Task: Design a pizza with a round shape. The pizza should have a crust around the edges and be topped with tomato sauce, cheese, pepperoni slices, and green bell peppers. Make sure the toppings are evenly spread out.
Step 249:
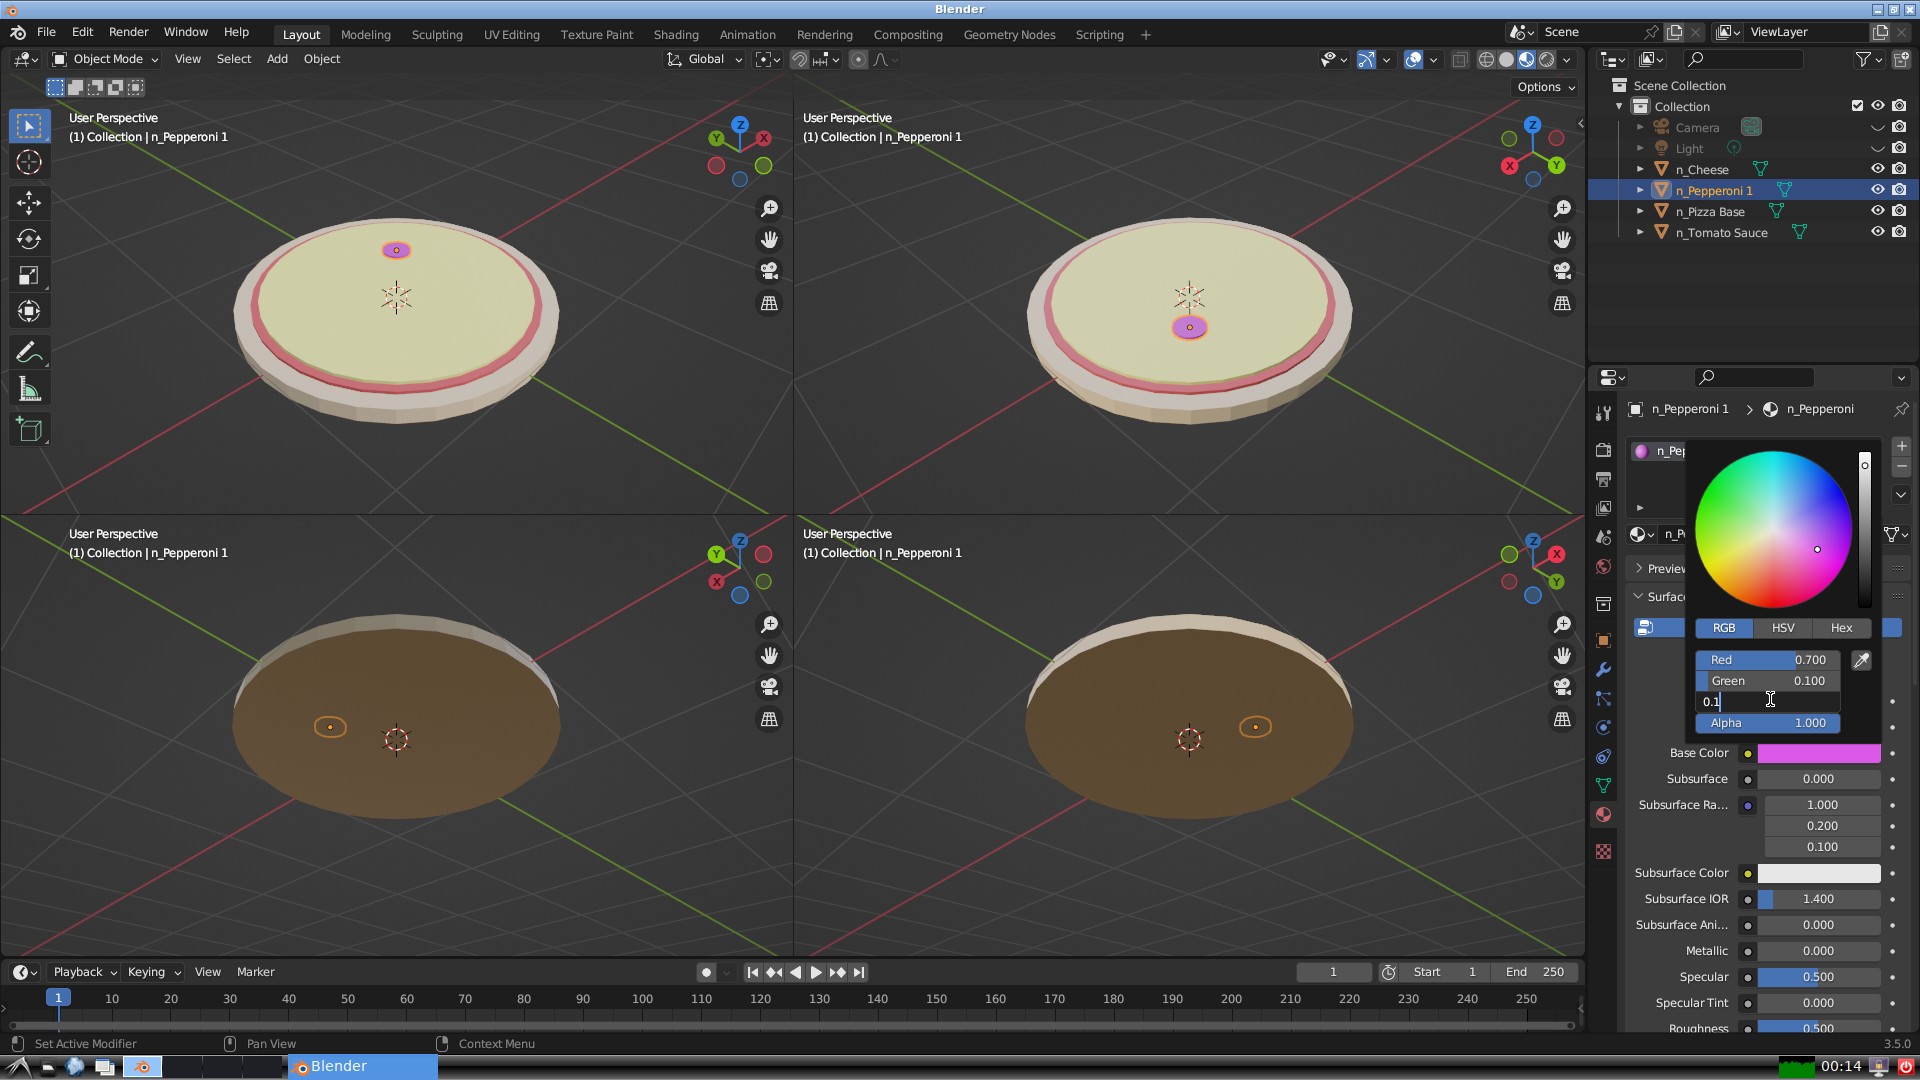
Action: {"key_press": ['Return']}